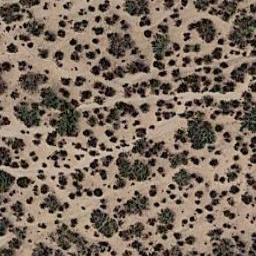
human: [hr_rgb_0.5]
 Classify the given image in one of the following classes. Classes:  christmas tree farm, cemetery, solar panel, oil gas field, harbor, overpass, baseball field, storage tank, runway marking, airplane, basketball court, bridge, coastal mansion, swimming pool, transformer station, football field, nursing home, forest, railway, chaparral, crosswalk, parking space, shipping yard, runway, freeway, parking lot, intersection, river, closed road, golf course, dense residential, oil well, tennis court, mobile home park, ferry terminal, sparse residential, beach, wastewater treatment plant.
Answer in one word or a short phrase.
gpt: chaparral